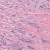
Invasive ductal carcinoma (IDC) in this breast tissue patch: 1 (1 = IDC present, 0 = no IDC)